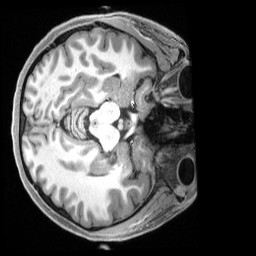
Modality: T1w
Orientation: axial
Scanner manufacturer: siemens
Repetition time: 2.5 s
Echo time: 0.00231 s